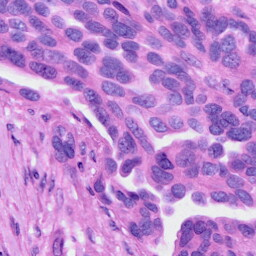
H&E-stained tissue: Ovarian